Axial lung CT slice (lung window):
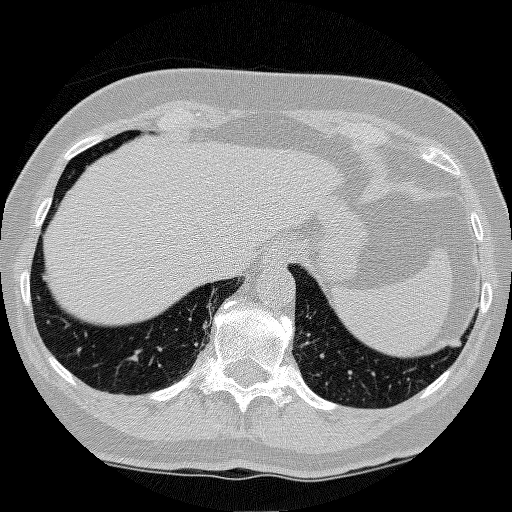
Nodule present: yes
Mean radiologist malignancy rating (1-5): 3.667